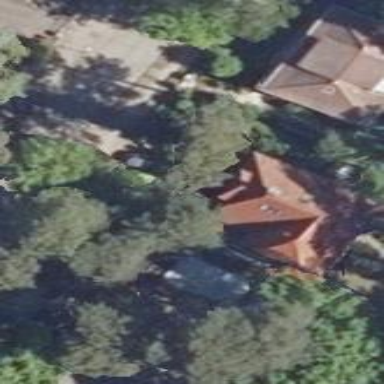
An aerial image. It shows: Detached building with half-hipped roof shape.